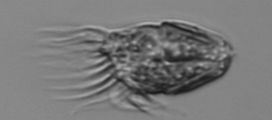
Label: Strombidium_morphotype1